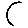
Label: cat